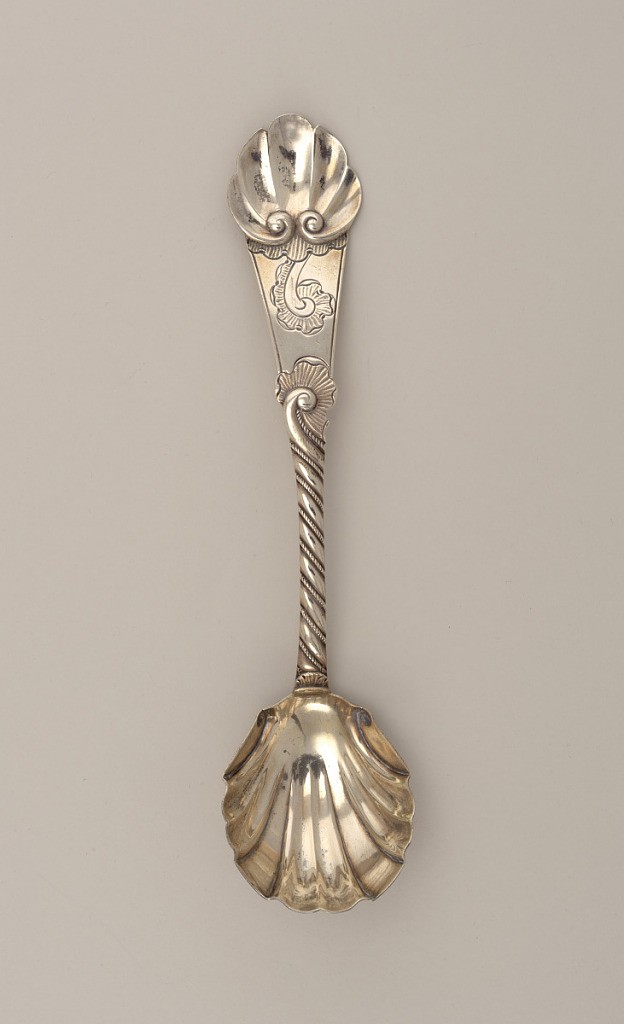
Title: Spoon with Shell Form Bowl
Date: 18th century
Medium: silver
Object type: spoon
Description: Spoon with shell form bowl. The tapering lower stem stamped with diagonal rope twist culminating in a ruffle-topped scroll at mid-stem. The flaring terminal engraved with a ruffle-enhanced scroll and topped with a bold stamped shell.